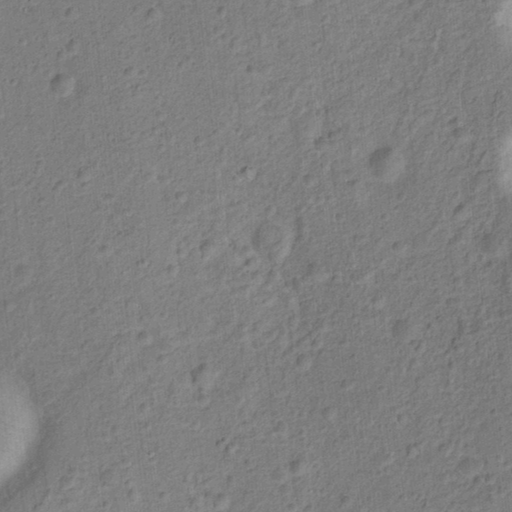
Objects detected: cone, cone